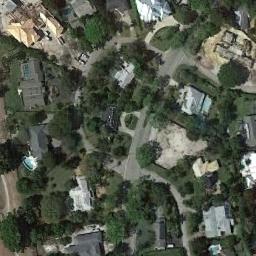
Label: dense_residential